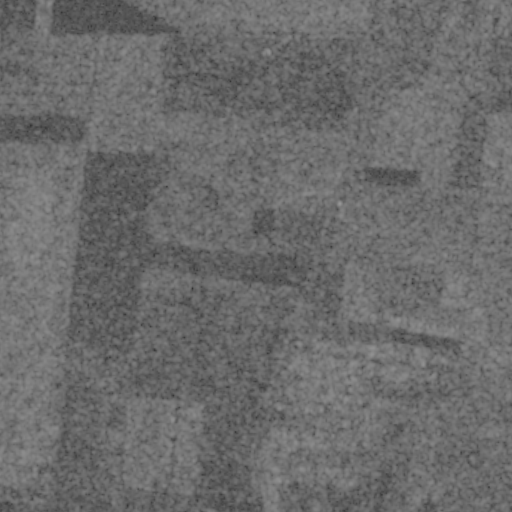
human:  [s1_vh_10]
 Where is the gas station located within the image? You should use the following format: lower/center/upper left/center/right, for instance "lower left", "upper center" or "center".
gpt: The gas station is located in the lower center of the image.
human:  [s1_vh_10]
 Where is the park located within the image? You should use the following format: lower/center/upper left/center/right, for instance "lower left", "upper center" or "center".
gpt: The park is located in the center right of the image.
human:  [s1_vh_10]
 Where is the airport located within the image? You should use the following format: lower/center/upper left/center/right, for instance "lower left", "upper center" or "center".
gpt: There is no airport in the image.

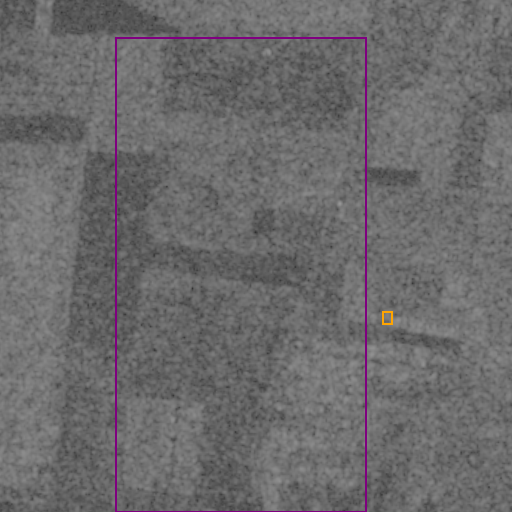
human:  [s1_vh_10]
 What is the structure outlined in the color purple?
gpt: The structure outlined in purple is a crop field.
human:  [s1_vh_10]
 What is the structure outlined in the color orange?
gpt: The structure outlined in orange is a park.
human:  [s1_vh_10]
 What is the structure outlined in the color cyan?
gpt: There is no cyan outline.